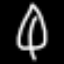
Label: leaf